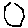
Label: hexagon